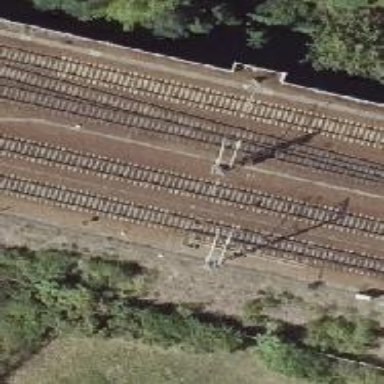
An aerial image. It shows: Railway switch with the turnout side on the left.